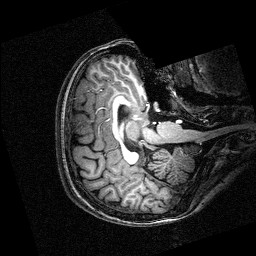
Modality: T1w
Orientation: axial
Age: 25
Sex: female